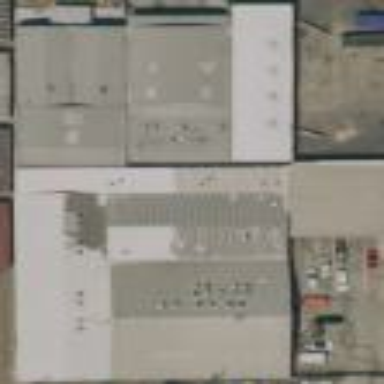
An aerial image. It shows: Industrial building.